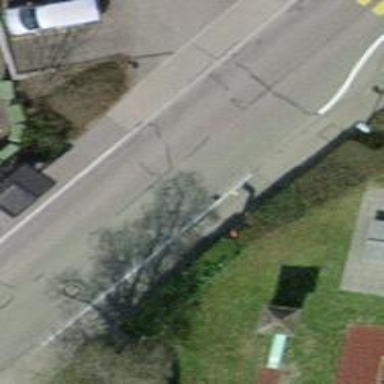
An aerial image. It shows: Bus stop with platform for public transport.